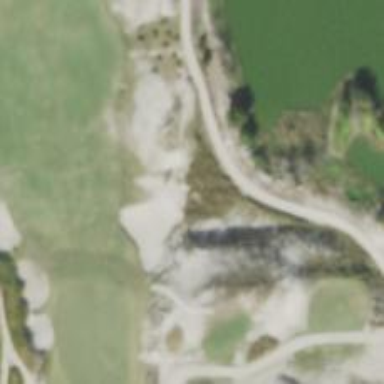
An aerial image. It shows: Path used for both walking and golf.